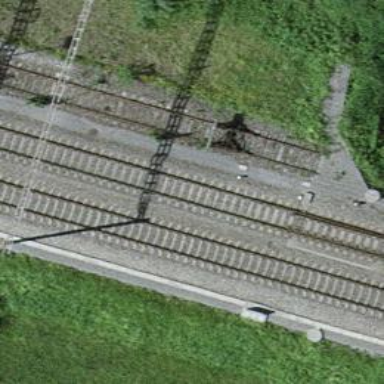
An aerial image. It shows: Railway buffer stop.